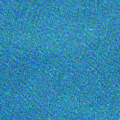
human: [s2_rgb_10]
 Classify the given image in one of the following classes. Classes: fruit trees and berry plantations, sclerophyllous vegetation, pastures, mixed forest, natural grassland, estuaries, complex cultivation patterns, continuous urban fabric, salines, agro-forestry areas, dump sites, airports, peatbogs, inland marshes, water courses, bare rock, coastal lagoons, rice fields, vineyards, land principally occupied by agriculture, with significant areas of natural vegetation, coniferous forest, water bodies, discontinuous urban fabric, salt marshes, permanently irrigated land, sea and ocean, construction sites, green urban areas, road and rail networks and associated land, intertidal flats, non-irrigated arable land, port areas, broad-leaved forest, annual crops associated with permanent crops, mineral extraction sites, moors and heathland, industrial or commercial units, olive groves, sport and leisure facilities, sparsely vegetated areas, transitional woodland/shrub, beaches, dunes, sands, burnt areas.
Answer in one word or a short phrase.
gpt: sea and ocean